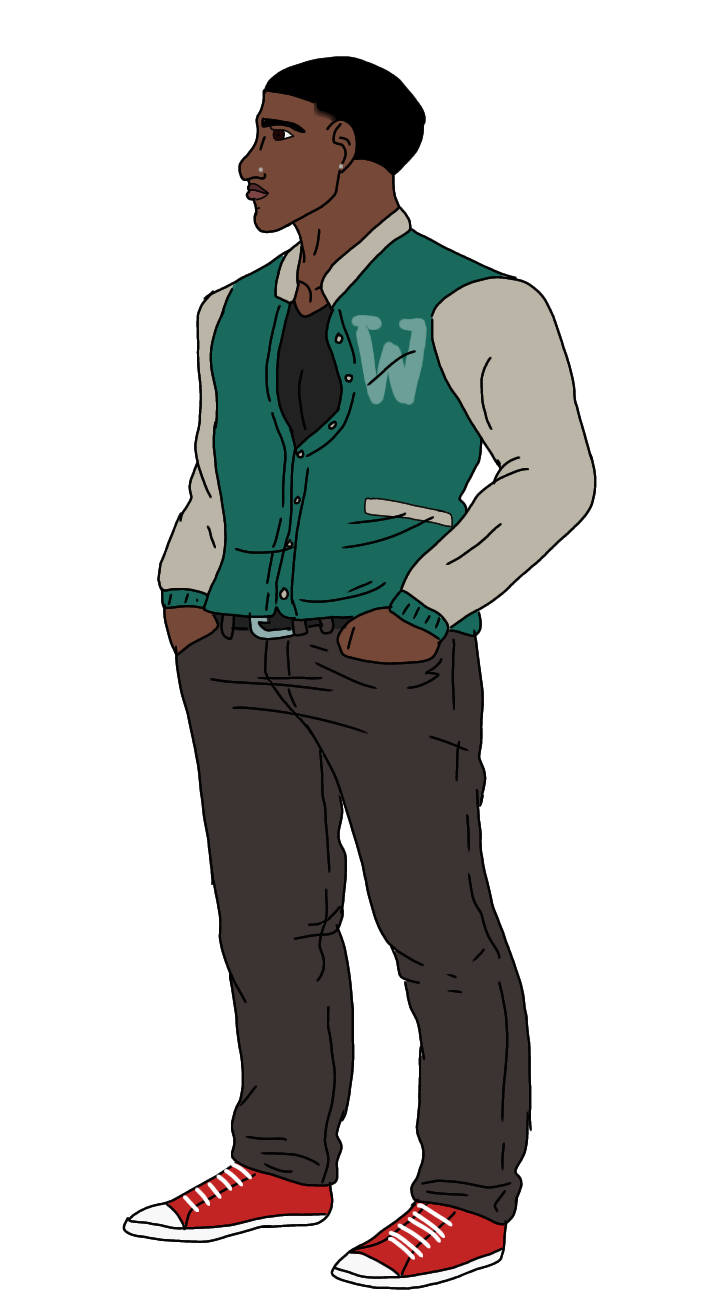
Label: 4_Yes_Chad